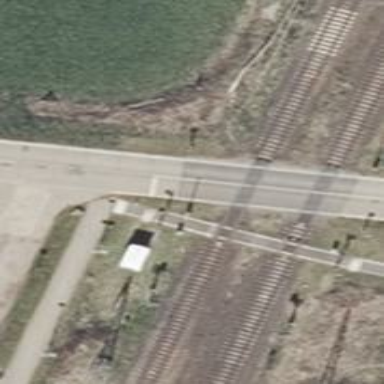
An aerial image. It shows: Railway with electrified contact lines.